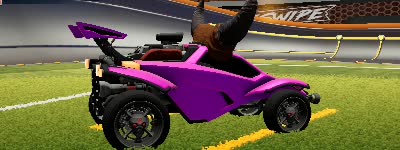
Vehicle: octane